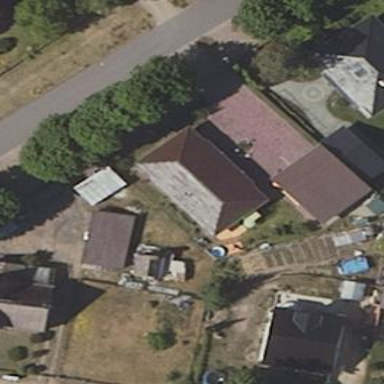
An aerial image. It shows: Simple house.